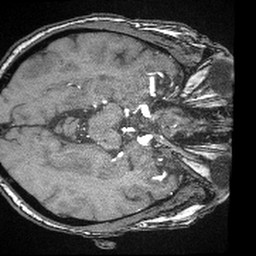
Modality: angio
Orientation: axial
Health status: ill
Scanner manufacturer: siemens
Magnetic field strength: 1.5 T
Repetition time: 0.024 s
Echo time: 0.007 s